Field crop: maize
Growth stage: 2
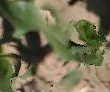
Species: maize